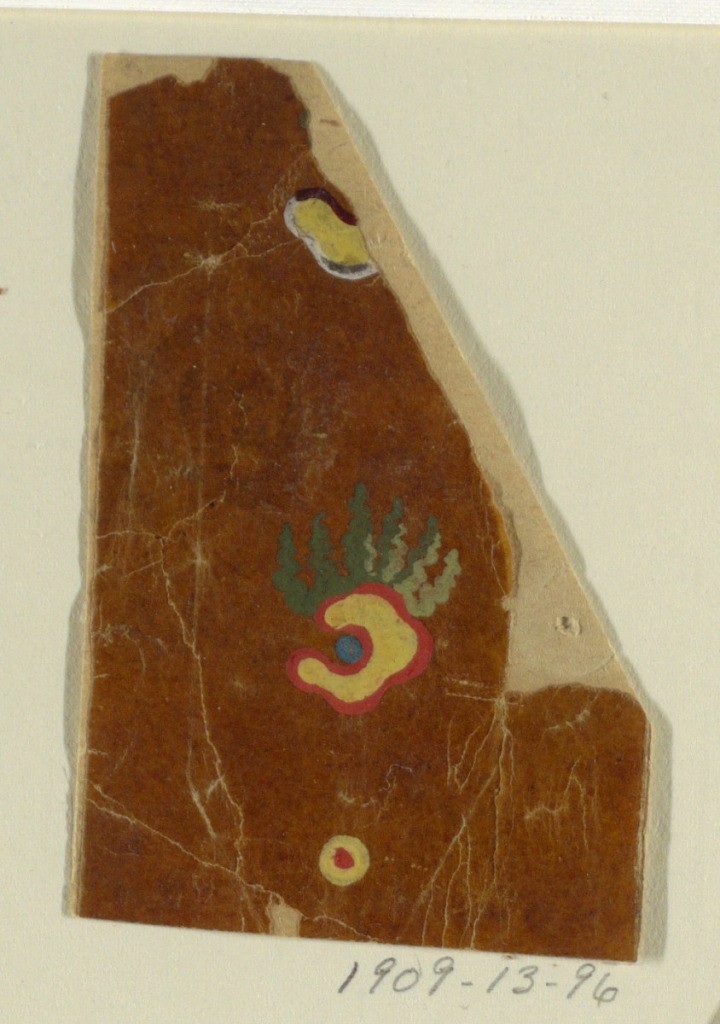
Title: Design for a Damask
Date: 1850–1875
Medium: Brush and yellow, red, blue, green, white, and purple gouache on oily tracing paper
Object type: Drawing
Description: A vertical row composed of a part of a motif, a plant growing from a scroll with a dot, a bead.